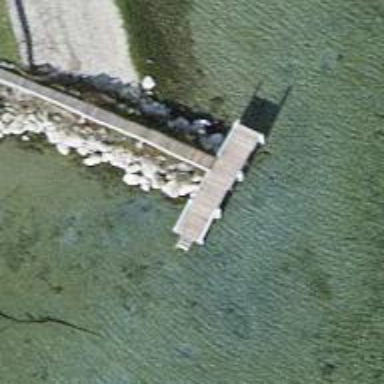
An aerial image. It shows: Man-made pier.